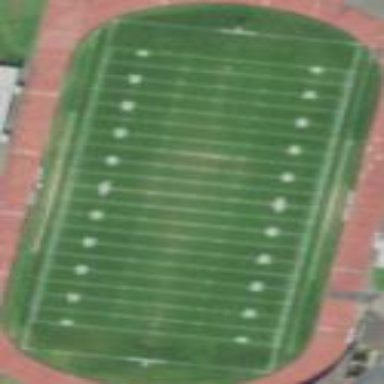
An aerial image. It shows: American football pitch for leisure and sport activities.